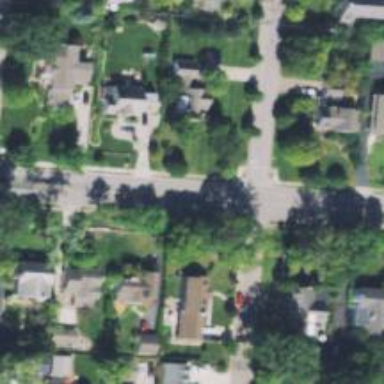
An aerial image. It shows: Residential driveway designated as service road.